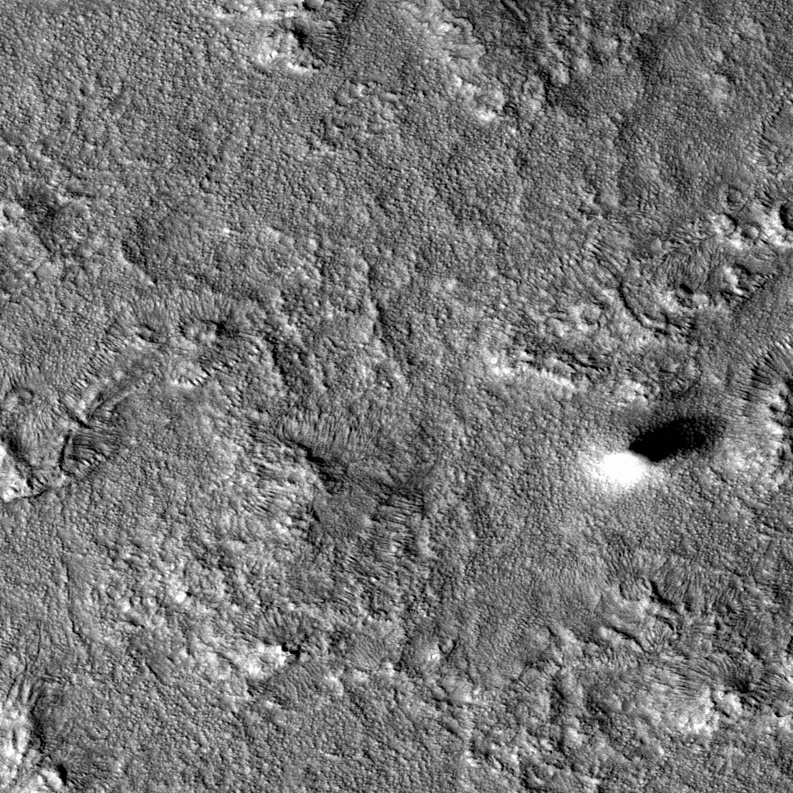
Label: dustdevil